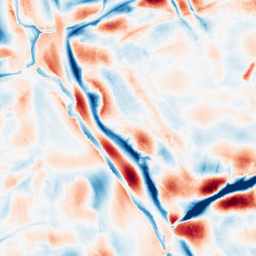
Category: wavelet
Decomposition family: wavelet_biorthogonal
Decomposition parameters: wavelet: bior3.5
level: 5
Upsampling method: bicubic_3x
Upsampling parameters: scale: 3
Upsampling scale: 3